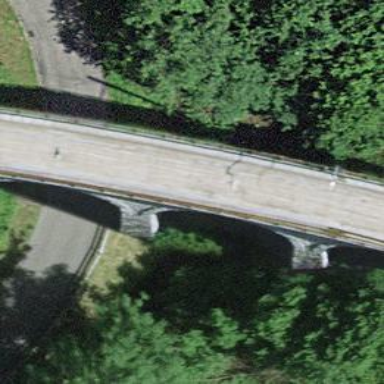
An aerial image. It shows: Viaduct railway bridge with single electrified track using contact line.